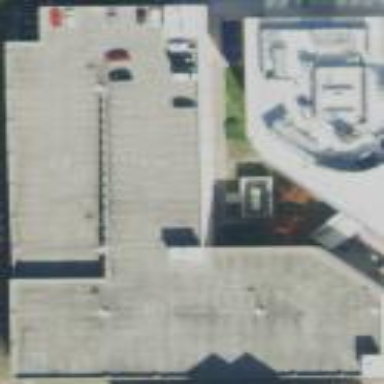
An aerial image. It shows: Multi-storey parking building.